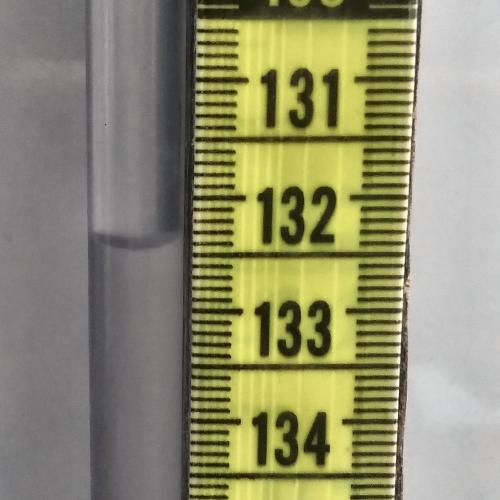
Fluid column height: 132.4 cm